Question: I am trying to link OpenCV library with Qt (following <URL>, but I have some compilation errors:

Any one can help me?
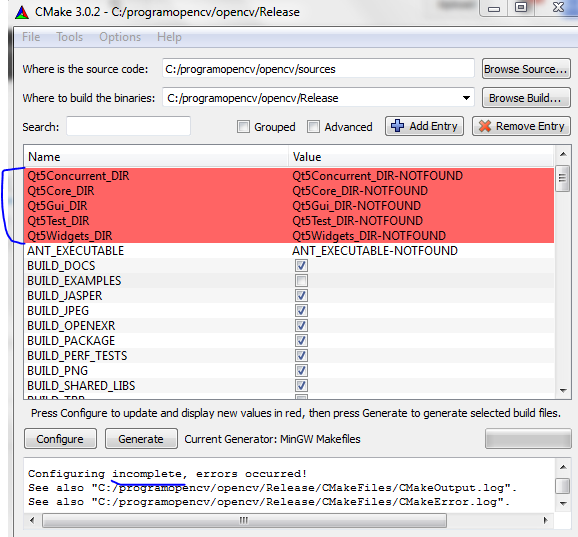
Answer: You have to specify the Paths by hand. Click on the red entries and set the path to the according path.
You can read more about this problem in this Question: <URL>